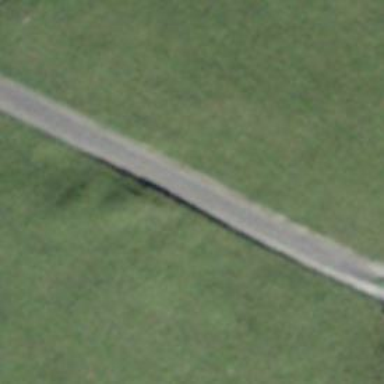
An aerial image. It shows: Track road.